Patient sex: M
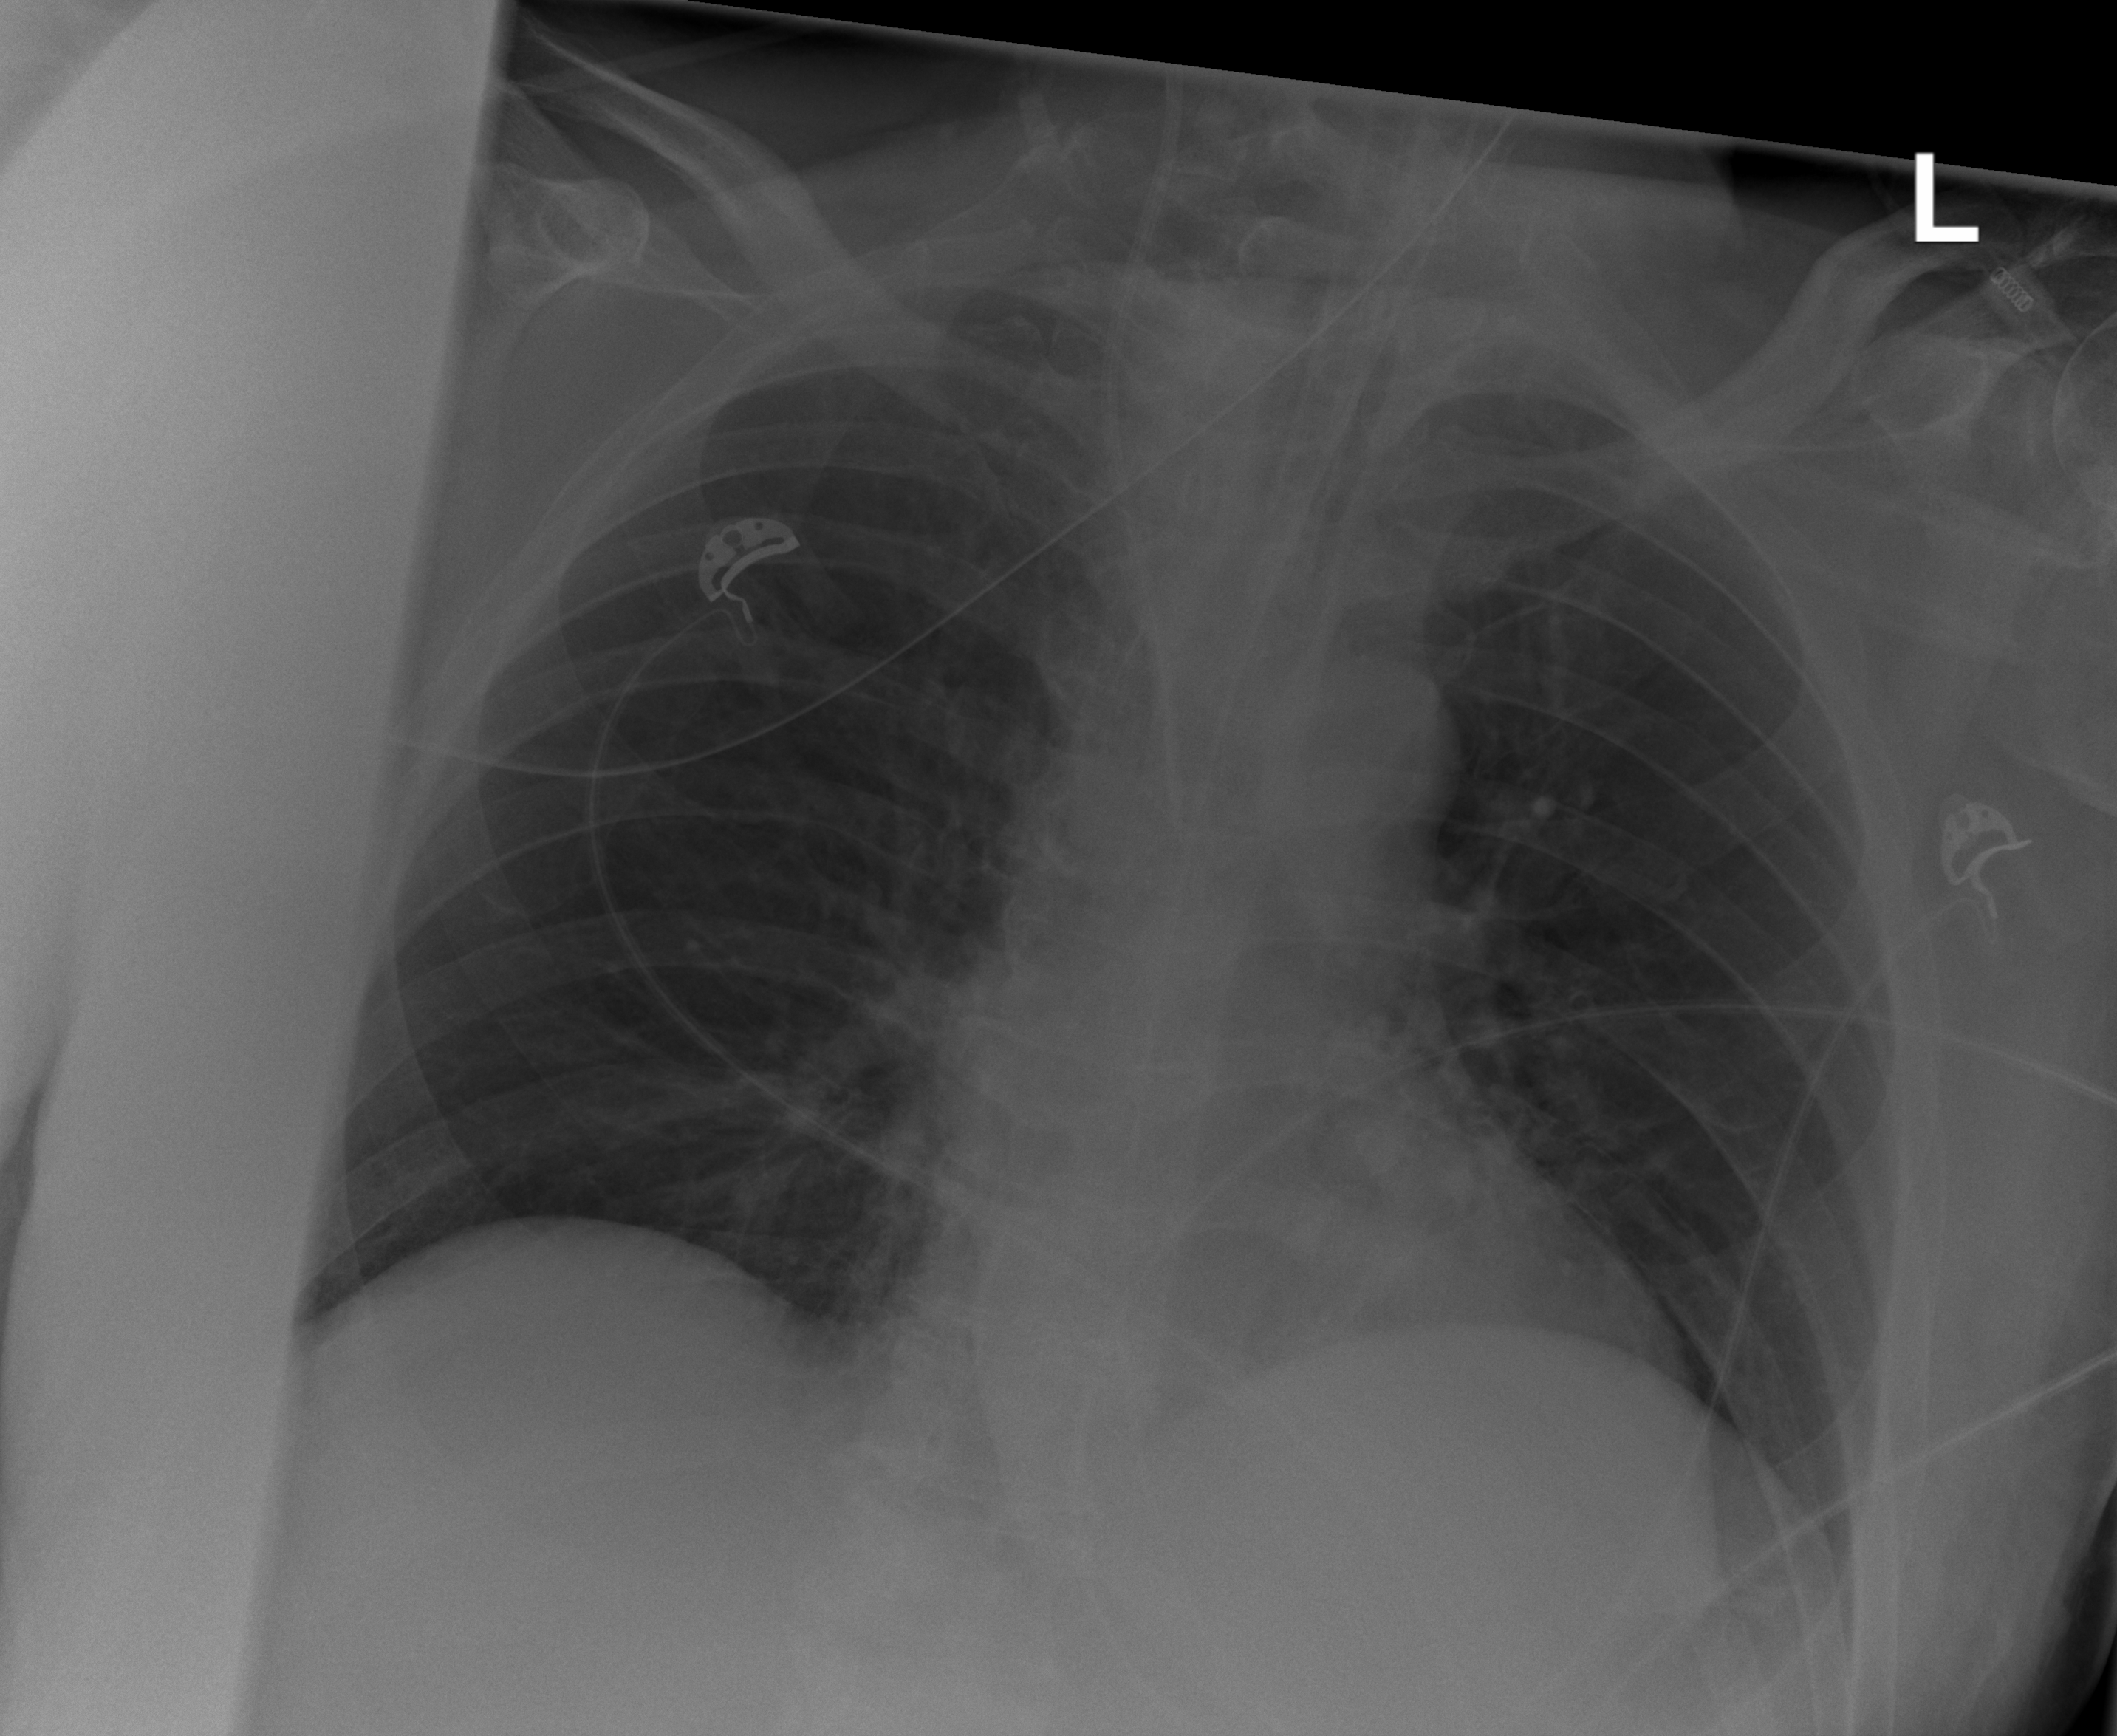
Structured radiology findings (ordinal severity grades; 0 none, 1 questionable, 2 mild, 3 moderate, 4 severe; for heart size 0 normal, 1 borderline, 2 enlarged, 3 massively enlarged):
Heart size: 0
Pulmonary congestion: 1
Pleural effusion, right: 0
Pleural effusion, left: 0
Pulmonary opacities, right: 0
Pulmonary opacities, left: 0
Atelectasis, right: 1
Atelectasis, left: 1